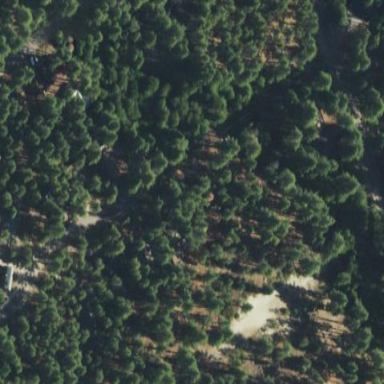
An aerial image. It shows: Evergreen needle-leaved woodland.